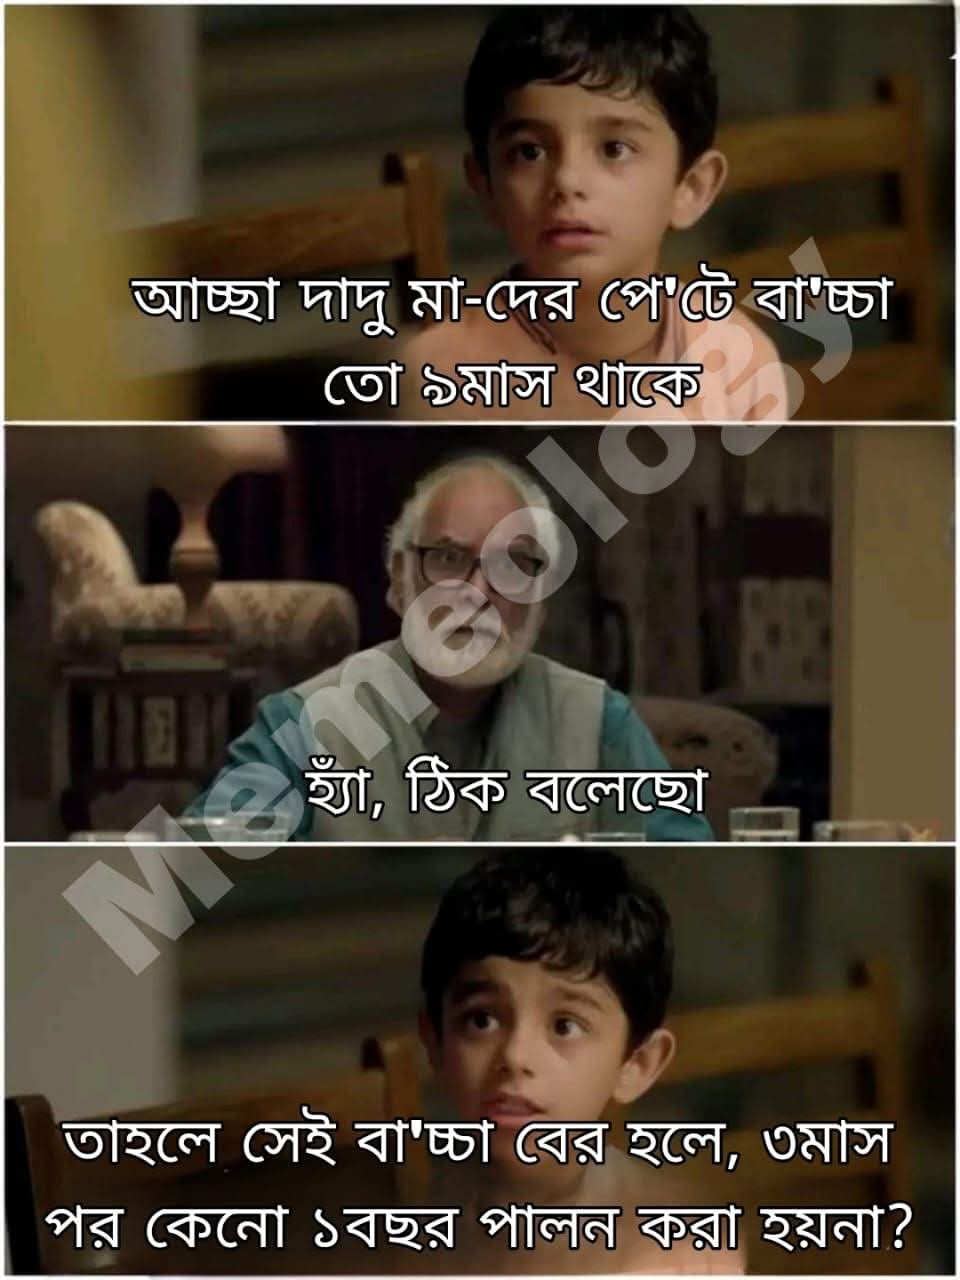
Text: আচ্ছা দাদু মা-দের পে'টে বা'চ্চা তো ৯মাস থাকে থাকে
হ্যাঁ, ঠিক বলেছো
তাহলে সেই বা'চ্চা বের হলে, ৩মাস পর কেনো ১বছর পালন করা হয়না?
Label: Non Hate